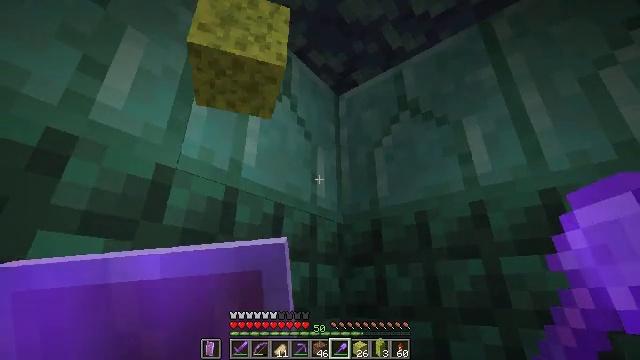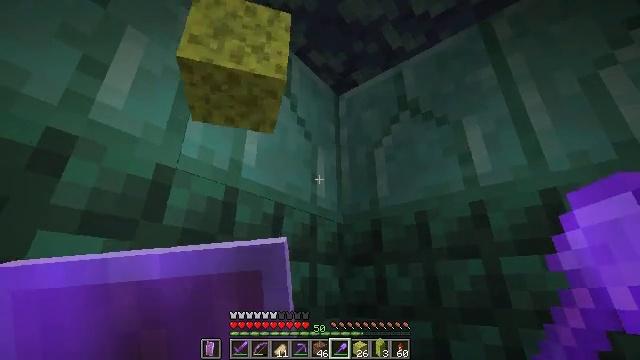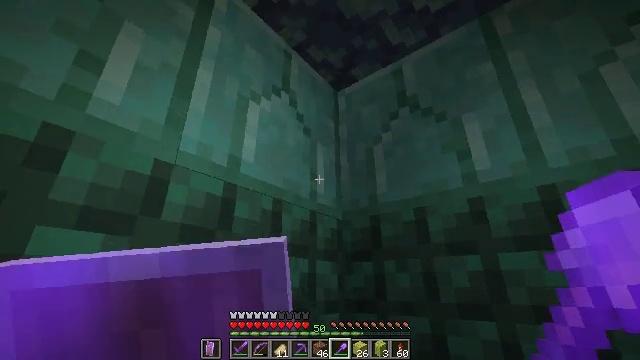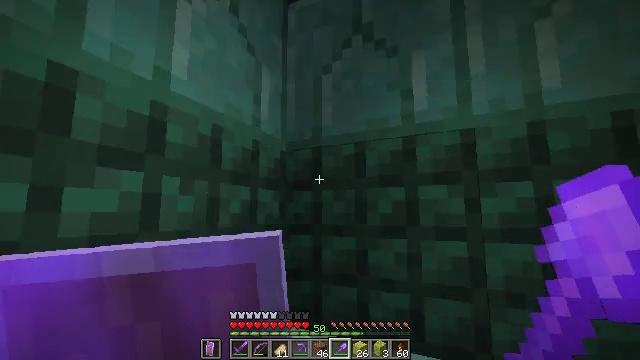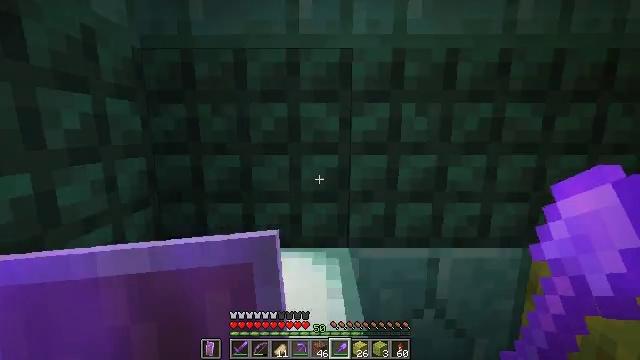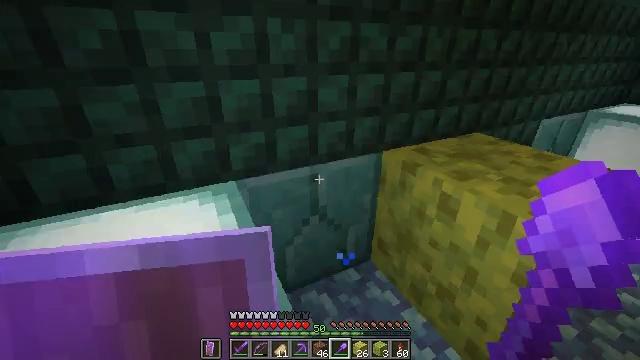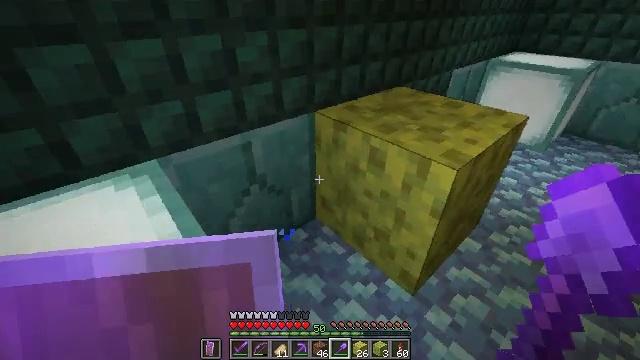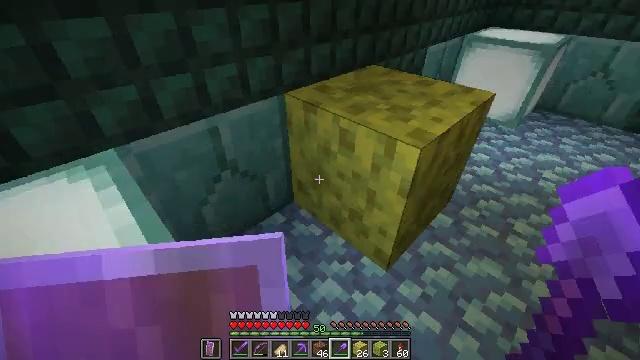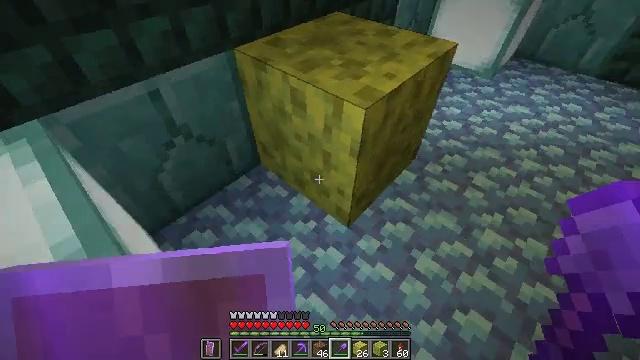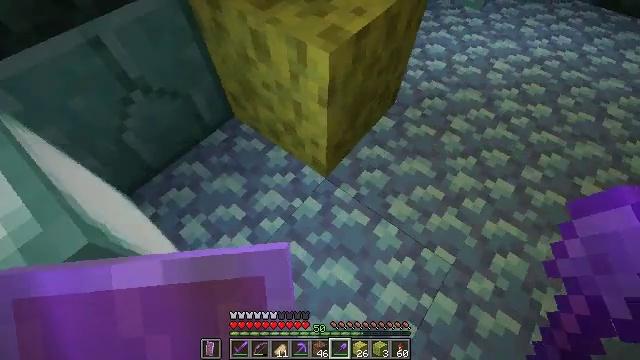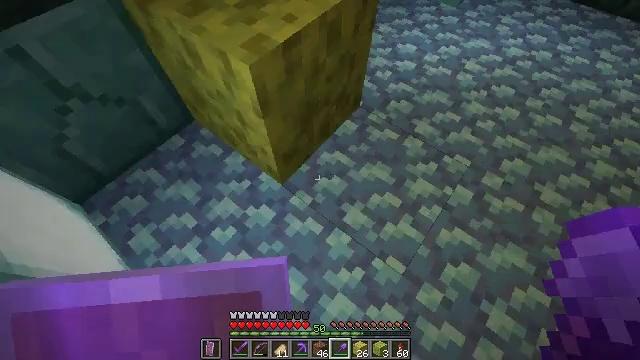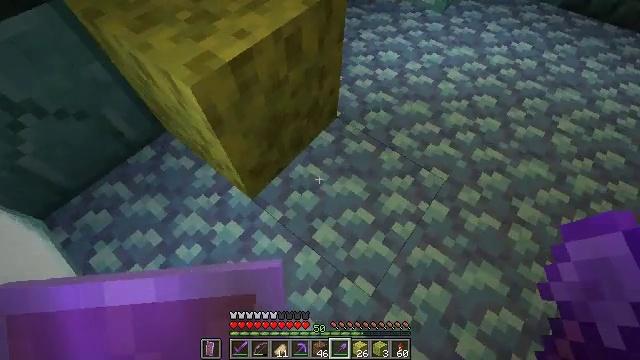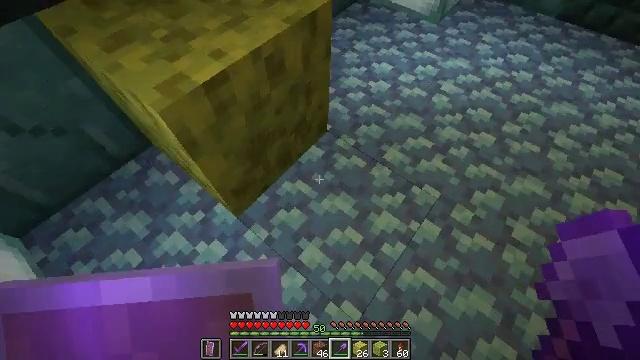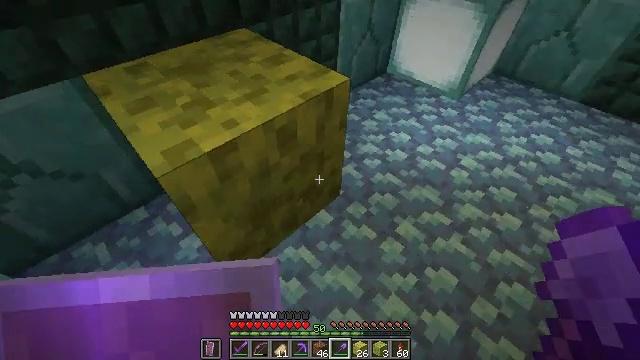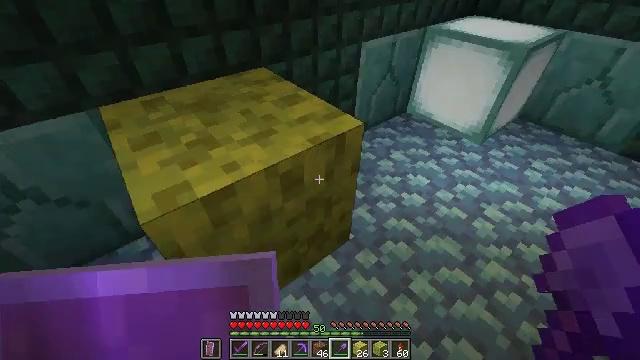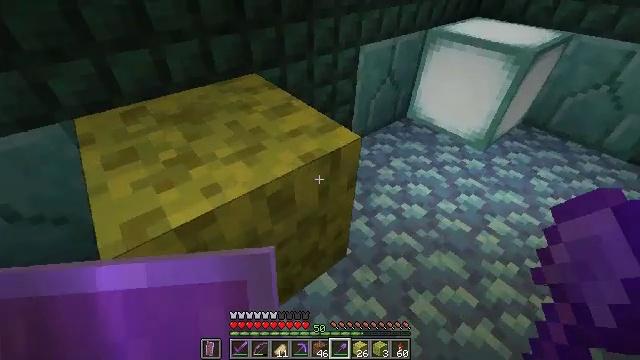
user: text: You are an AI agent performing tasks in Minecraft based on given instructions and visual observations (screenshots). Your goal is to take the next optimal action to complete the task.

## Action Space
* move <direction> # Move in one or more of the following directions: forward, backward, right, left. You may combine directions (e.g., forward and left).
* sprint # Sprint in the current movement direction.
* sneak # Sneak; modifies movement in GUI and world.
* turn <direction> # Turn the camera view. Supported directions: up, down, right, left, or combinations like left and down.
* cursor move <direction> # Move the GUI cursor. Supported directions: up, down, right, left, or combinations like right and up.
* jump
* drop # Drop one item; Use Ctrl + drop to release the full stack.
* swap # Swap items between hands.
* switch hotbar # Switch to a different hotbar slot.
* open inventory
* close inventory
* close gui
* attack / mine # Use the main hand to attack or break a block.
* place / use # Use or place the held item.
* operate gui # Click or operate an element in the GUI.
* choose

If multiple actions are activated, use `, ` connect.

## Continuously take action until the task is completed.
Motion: motion action
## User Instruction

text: Destroy the wet sponge to pick it up.
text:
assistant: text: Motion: no_op
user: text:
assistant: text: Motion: no_op
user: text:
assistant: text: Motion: turn right and down
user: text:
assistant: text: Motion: turn right and down
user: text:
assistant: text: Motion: turn right and down
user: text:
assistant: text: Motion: move right, turn right and down
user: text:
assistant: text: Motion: move right, turn right and down
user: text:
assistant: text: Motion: move right, turn right and down
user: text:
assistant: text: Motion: move right, turn right and down
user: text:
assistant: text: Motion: move forward and move right, turn down
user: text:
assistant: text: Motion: move forward and move right
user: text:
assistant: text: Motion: move forward
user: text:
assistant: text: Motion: move forward, turn left and up
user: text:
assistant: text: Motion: move forward, turn left and up
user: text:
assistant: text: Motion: no_op
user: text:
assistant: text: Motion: no_op
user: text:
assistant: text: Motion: turn left and up
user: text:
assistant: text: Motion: turn left and up
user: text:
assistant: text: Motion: attack / mine
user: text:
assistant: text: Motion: turn left and down, attack / mine
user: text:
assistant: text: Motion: attack / mine
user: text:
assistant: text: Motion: turn left and down, attack / mine
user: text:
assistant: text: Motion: turn left and down, attack / mine
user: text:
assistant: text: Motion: turn left and down, attack / mine
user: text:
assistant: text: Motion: turn down, attack / mine
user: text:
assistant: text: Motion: attack / mine
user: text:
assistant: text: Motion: attack / mine
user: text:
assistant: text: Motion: attack / mine
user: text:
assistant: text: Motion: attack / mine
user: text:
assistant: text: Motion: attack / mine